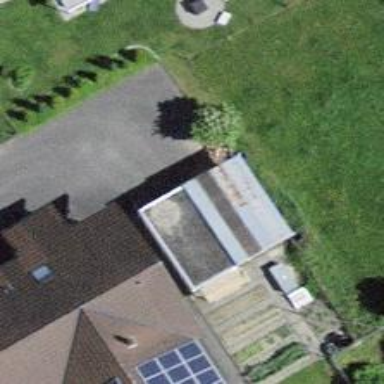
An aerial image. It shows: Garage.